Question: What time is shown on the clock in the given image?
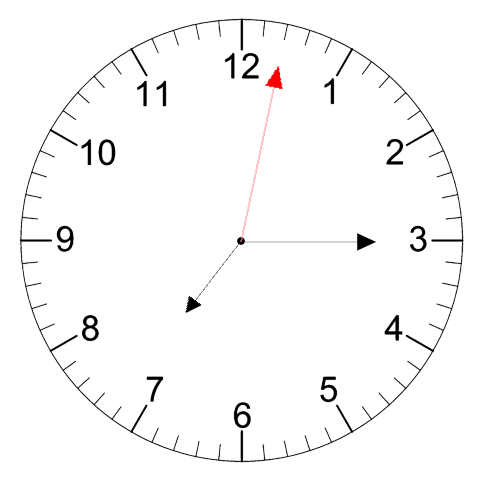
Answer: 07:15:02